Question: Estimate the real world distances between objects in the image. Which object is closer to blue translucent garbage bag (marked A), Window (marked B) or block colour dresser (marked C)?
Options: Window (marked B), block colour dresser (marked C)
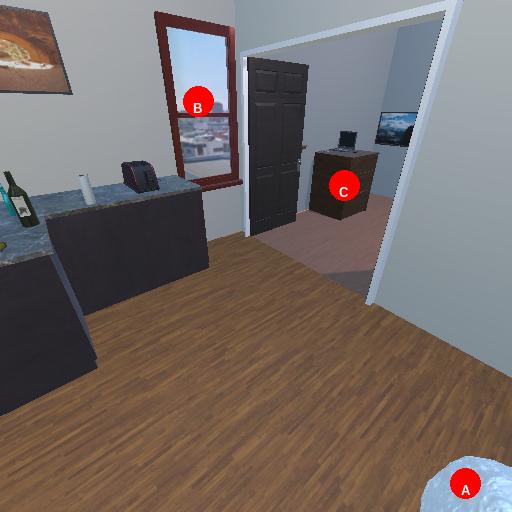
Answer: Window (marked B)